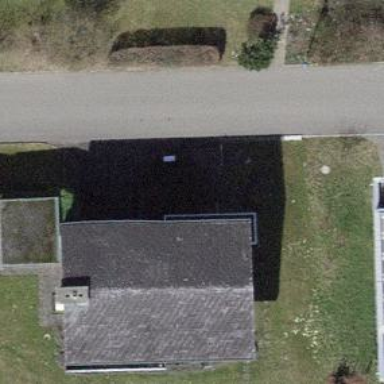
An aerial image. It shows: Residential building.